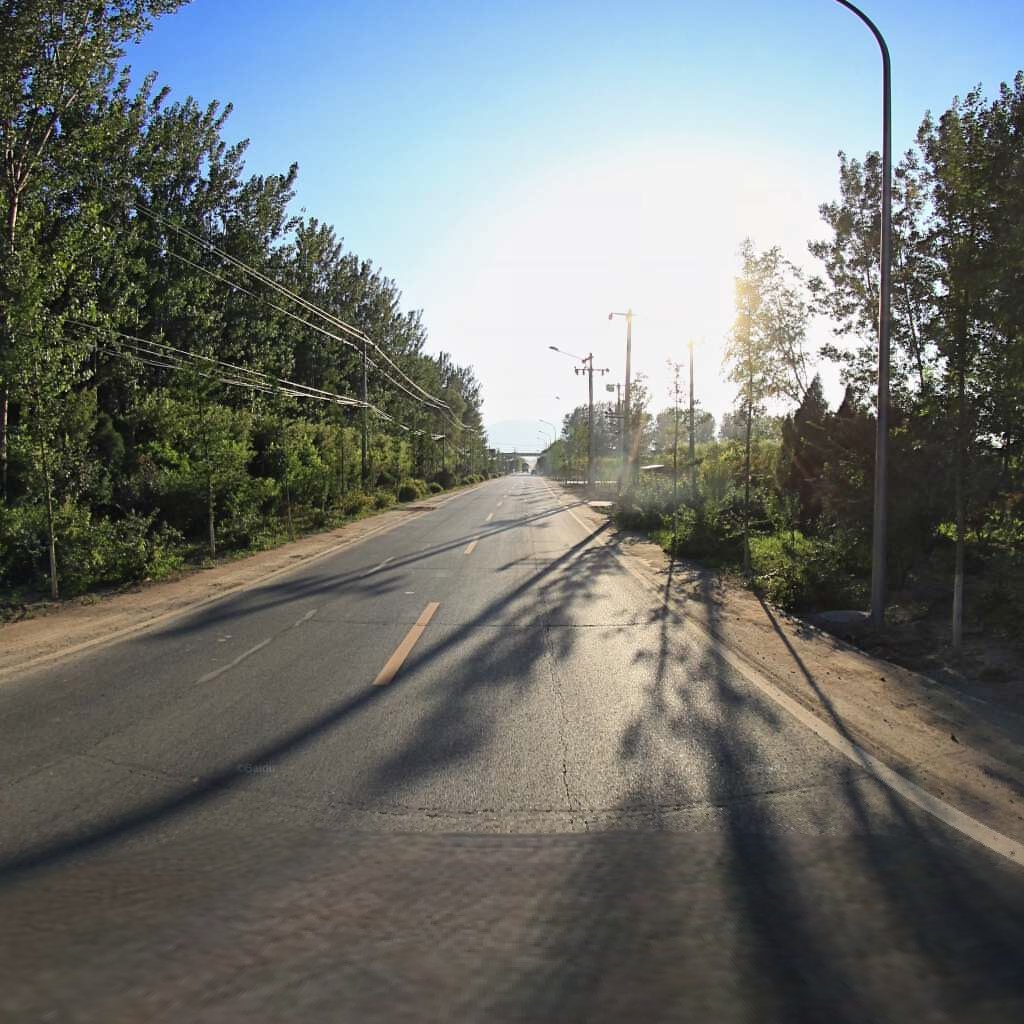
Region: Haidian
Road damage annotations: transverse crack, transverse crack, transverse crack, longitudinal crack